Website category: sports
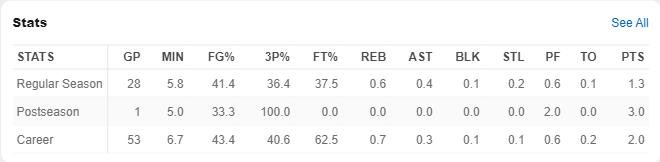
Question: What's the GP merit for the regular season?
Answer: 28

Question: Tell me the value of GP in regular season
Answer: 28

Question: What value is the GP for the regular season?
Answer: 28

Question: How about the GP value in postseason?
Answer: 1

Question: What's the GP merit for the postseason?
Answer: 1

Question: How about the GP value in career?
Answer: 53

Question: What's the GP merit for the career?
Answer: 53

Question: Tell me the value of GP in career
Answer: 53

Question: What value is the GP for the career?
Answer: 53

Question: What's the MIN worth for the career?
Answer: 6.7

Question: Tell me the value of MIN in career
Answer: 6.7

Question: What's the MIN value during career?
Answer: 6.7

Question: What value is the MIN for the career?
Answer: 6.7

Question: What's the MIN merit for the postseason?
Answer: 5.0

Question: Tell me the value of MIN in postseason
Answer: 5.0

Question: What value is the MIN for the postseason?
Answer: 5.0

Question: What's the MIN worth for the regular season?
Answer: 5.8

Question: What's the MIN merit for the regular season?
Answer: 5.8

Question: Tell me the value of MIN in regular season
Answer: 5.8

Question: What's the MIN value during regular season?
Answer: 5.8

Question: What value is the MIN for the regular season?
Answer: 5.8

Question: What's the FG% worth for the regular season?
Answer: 41.4

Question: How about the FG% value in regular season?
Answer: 41.4

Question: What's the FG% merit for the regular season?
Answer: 41.4

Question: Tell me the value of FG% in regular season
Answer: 41.4

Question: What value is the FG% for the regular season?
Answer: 41.4

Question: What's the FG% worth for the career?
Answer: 43.4

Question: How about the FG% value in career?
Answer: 43.4

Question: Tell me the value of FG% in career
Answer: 43.4

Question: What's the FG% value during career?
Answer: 43.4

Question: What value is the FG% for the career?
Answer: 43.4

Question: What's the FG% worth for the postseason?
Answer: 33.3

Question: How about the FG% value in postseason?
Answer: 33.3

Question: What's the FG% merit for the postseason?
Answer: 33.3

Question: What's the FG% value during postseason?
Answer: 33.3

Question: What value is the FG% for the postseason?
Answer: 33.3

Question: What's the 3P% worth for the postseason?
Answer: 100.0

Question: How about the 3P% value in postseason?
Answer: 100.0

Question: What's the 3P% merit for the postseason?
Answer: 100.0

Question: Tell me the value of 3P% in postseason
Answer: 100.0

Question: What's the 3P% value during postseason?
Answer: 100.0

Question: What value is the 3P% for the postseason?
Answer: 100.0

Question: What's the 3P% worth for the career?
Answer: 40.6

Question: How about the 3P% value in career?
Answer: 40.6

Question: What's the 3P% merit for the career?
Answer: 40.6

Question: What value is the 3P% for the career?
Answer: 40.6

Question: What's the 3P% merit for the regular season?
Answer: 36.4

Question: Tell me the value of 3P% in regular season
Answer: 36.4

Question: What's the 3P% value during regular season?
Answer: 36.4

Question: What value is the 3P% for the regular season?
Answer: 36.4

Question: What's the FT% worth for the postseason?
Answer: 0.0

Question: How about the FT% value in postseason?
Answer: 0.0

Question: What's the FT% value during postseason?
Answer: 0.0

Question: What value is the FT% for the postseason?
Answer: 0.0

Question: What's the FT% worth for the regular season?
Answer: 37.5

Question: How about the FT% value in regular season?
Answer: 37.5

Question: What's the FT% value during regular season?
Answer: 37.5

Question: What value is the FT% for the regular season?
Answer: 37.5

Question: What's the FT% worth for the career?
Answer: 62.5

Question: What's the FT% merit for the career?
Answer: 62.5

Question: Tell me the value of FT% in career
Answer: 62.5

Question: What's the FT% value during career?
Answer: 62.5

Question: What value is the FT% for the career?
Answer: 62.5

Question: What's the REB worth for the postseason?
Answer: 0.0